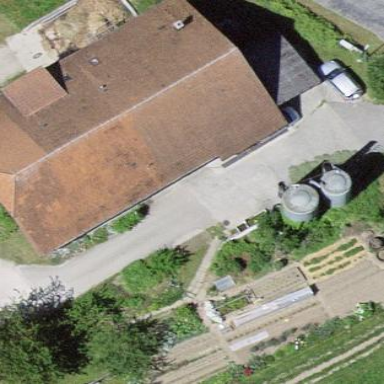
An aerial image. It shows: Farm building.